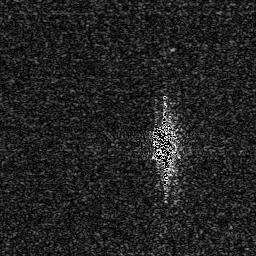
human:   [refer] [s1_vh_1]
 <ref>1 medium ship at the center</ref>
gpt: <box>[[57, 44, 69, 64, 0]]</box>